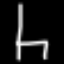
Label: chair